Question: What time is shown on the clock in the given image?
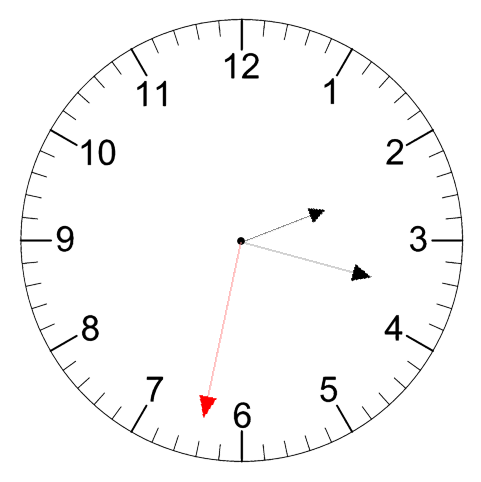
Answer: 02:17:32